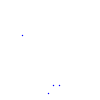
Particle: proton